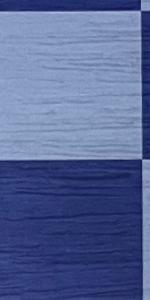
Label: Empty